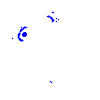
Particle: pion